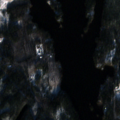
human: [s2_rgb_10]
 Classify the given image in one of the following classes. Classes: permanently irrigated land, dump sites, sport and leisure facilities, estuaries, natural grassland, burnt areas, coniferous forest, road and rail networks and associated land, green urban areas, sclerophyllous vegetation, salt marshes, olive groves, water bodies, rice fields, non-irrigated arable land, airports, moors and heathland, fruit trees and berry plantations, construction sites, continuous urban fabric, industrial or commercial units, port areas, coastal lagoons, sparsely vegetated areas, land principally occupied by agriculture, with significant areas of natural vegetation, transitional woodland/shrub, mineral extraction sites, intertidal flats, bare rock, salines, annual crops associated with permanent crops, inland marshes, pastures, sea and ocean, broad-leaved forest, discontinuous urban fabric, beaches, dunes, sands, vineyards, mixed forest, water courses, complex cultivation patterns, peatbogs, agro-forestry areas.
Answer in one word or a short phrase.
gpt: broad-leaved forest, coniferous forest, mixed forest, water bodies